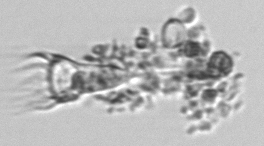
Label: Tintinnina